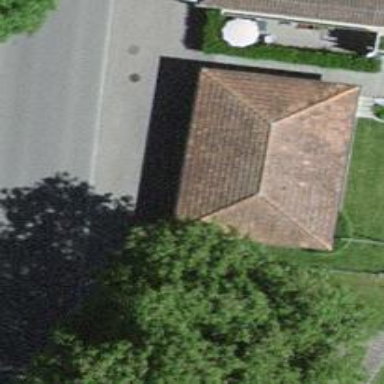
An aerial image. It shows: Garage.